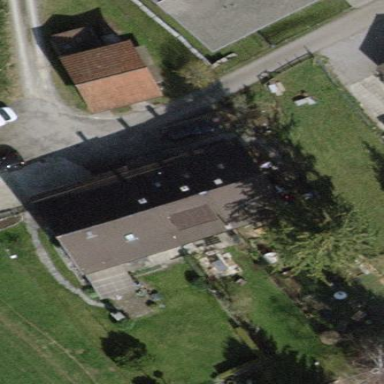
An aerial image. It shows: Terrace building.